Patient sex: M
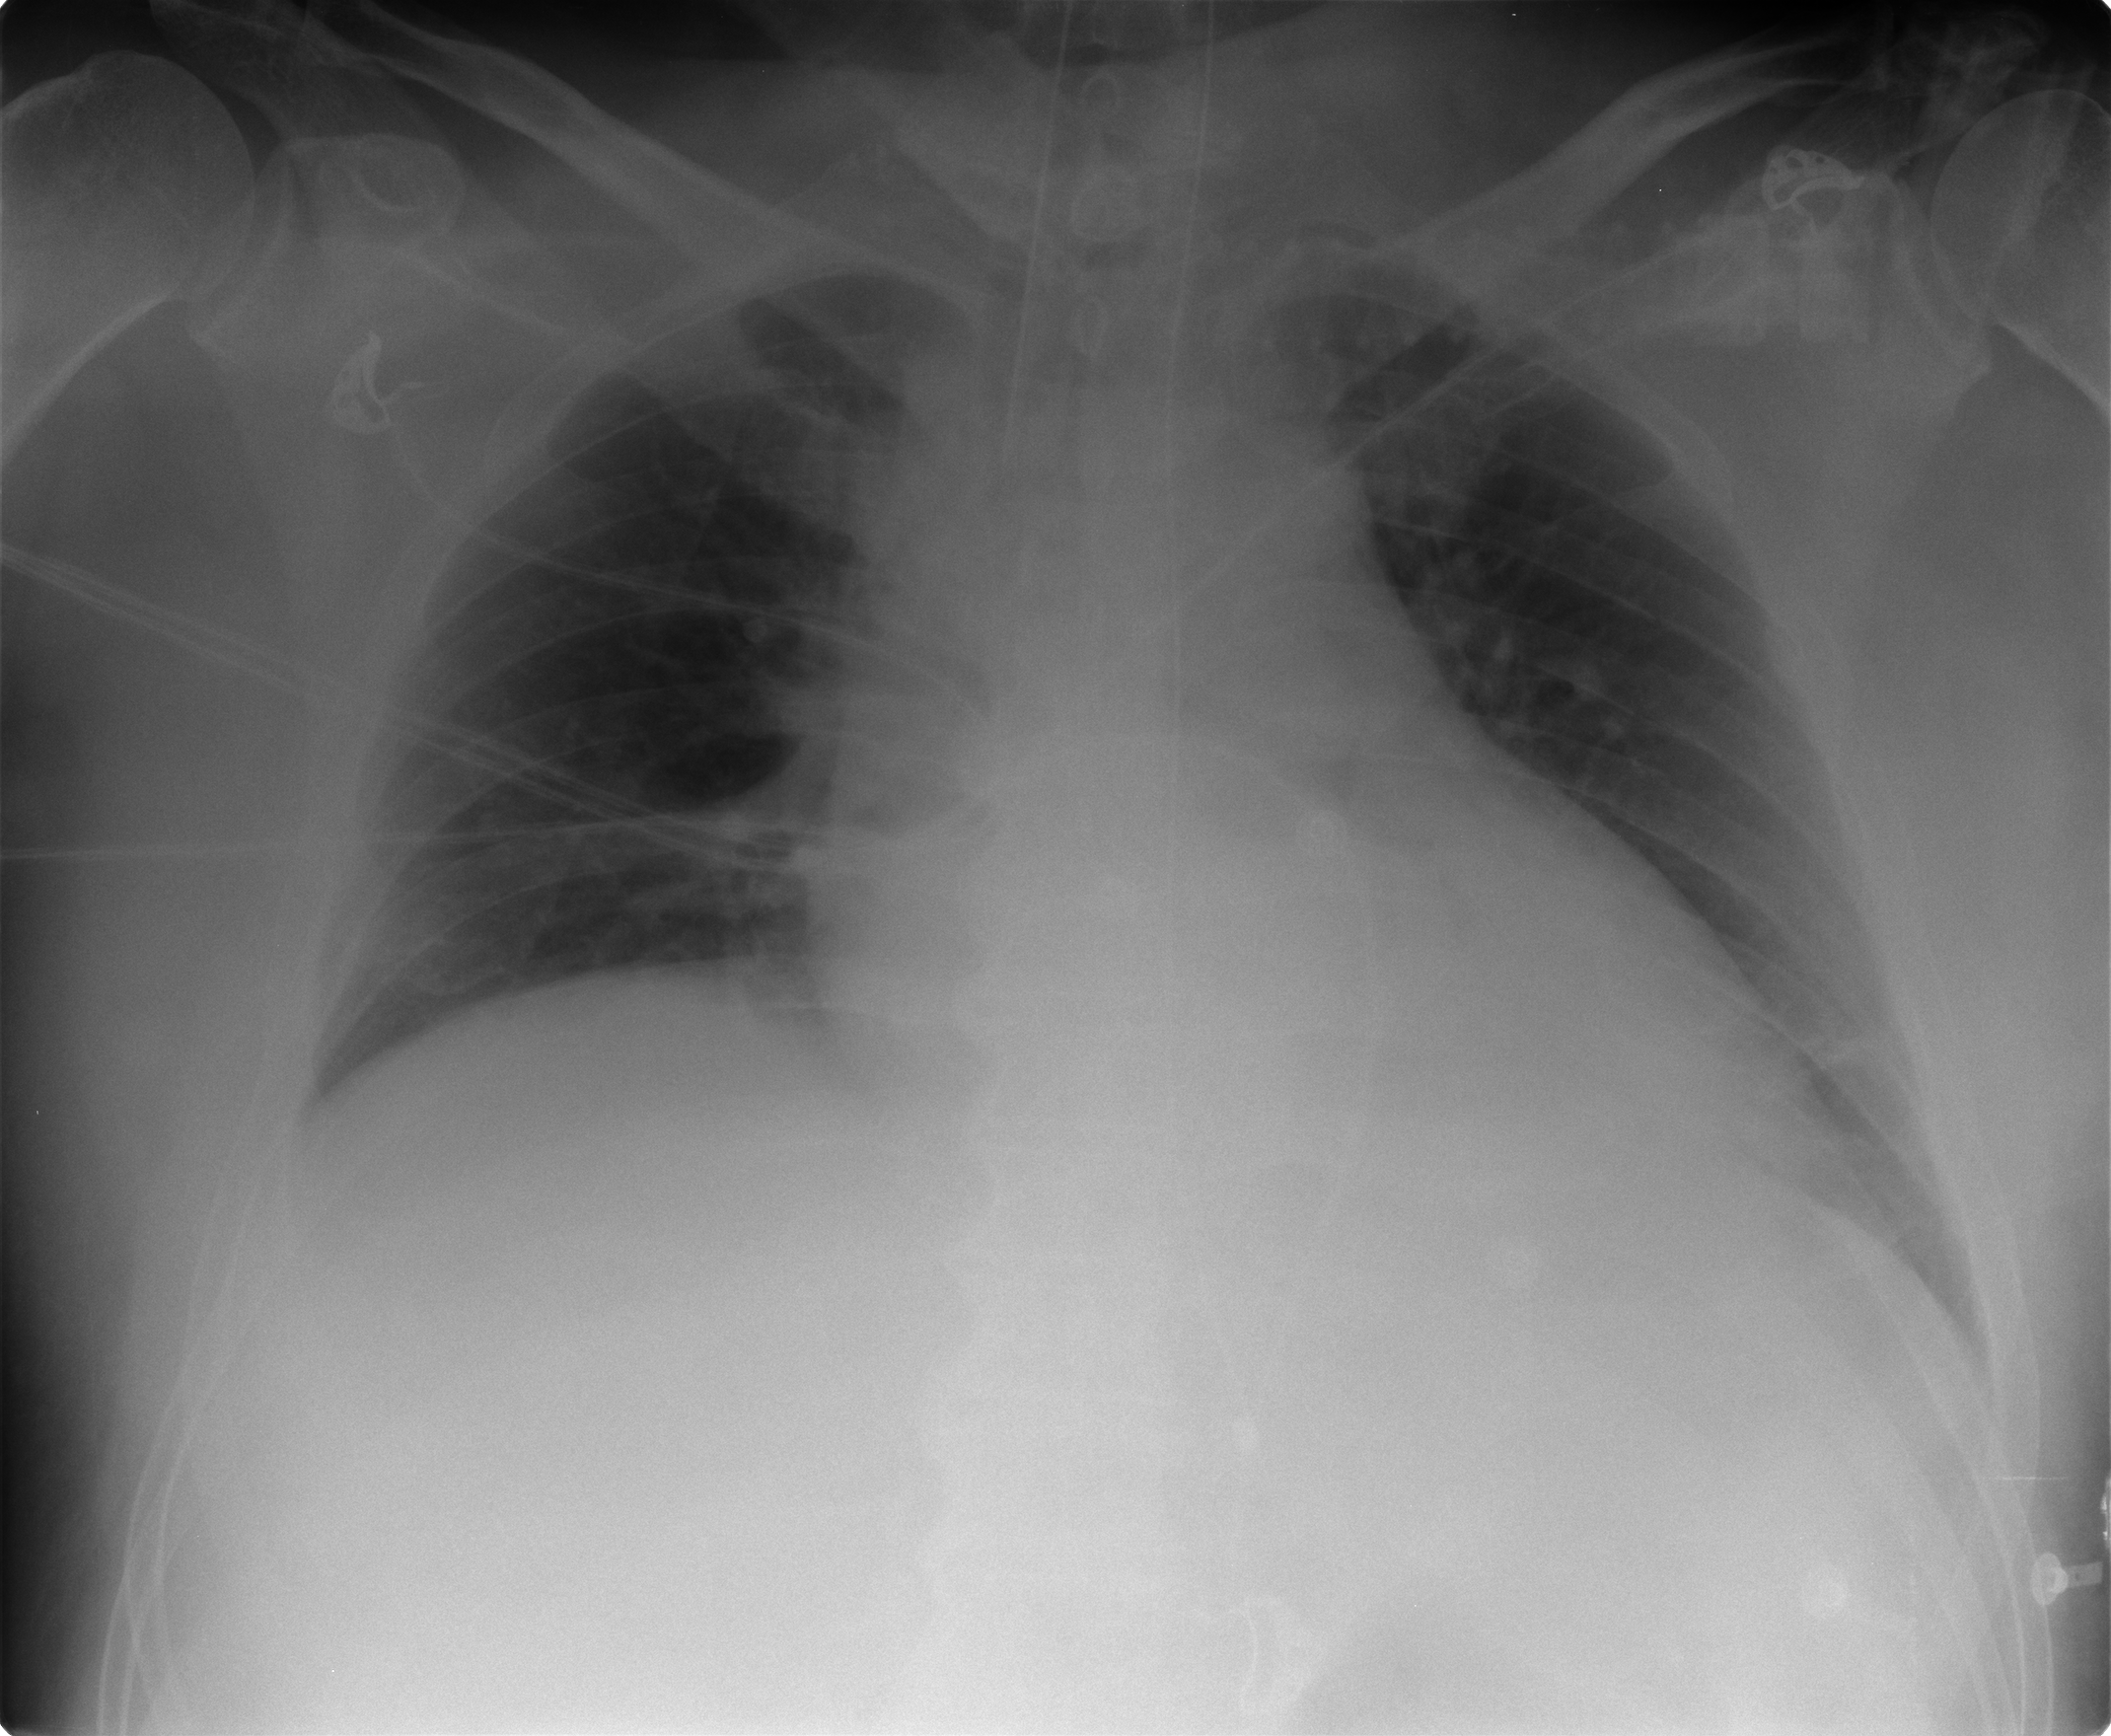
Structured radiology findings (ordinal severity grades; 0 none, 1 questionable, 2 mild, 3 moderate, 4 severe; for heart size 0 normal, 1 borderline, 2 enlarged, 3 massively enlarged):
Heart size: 3
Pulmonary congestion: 1
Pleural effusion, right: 0
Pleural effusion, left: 1
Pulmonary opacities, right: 1
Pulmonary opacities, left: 0
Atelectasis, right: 0
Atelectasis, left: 0